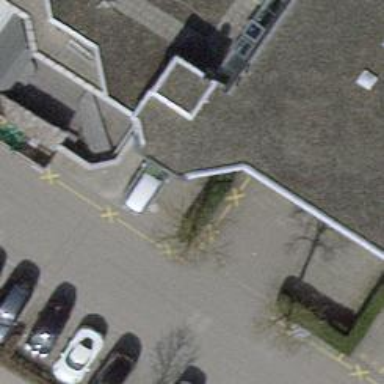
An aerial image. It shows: Parking entrance.